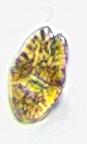
Label: Akashiwo